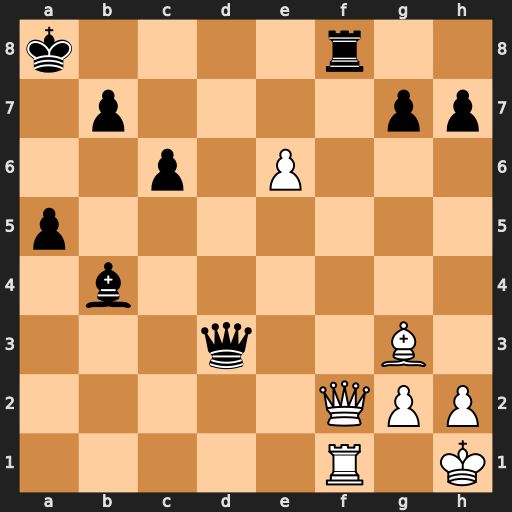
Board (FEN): k4r2/1p4pp/2p1P3/p7/1b6/3q2B1/5QPP/5R1K
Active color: w
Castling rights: -
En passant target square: -
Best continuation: Qxf8+ Bxf8 Rxf8+ Ka7 Bf2+ b6 e7 Qb1+ Bg1